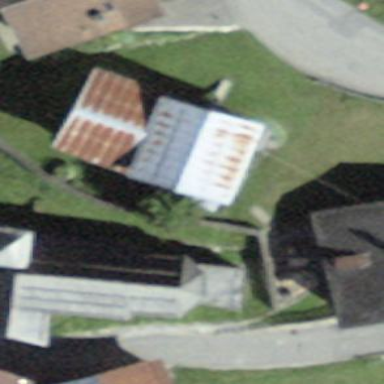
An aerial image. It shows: Simple house.